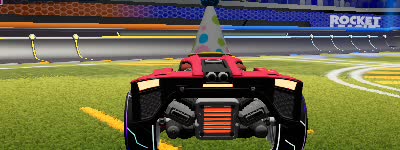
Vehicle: breakout